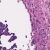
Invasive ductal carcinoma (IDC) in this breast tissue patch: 1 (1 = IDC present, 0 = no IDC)